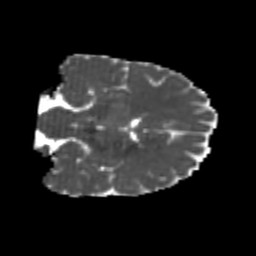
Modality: MD
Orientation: coronal
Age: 22
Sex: female
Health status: healthy
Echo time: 0.074 s